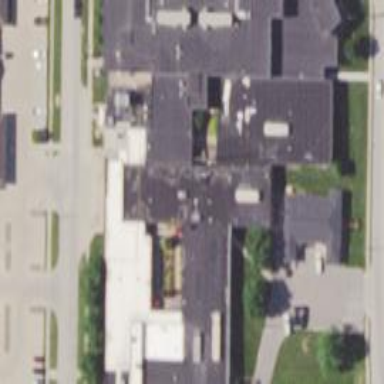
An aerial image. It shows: Hospital building.